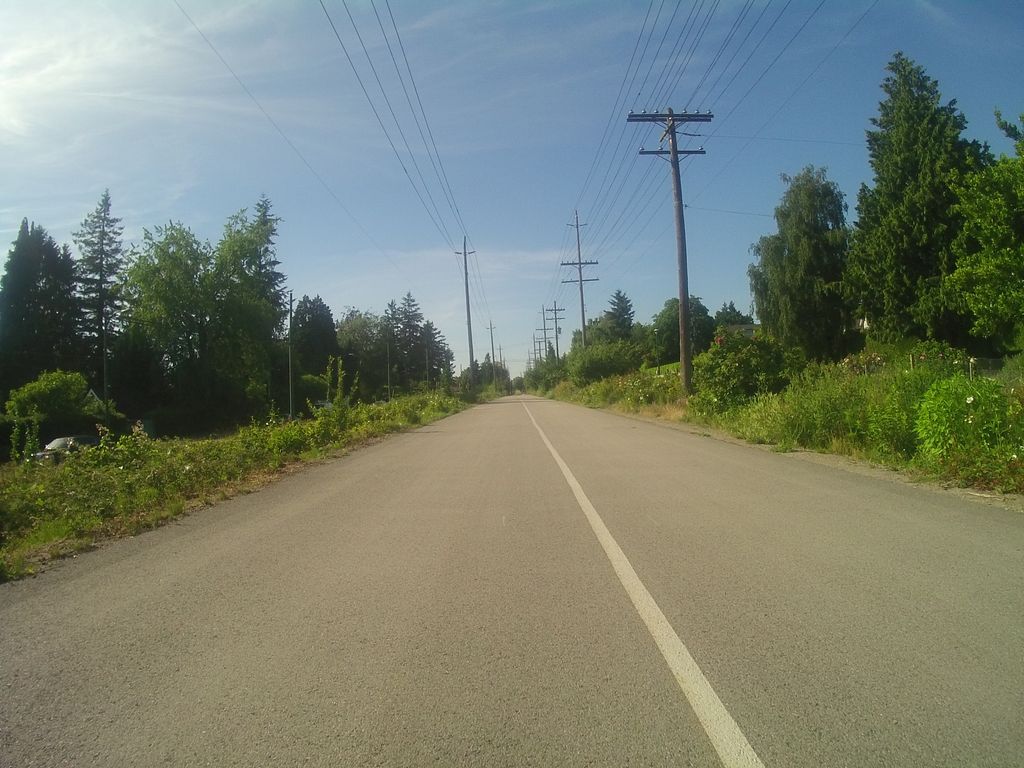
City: vancouver